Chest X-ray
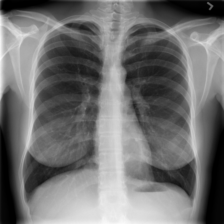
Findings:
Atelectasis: negative
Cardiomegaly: negative
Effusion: negative
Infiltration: positive
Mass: negative
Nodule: negative
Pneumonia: negative
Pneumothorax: negative
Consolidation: negative
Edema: negative
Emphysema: negative
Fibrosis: negative
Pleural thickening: negative
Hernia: negative